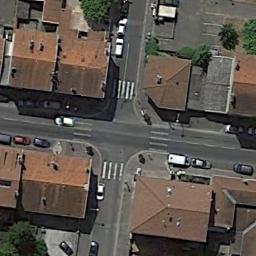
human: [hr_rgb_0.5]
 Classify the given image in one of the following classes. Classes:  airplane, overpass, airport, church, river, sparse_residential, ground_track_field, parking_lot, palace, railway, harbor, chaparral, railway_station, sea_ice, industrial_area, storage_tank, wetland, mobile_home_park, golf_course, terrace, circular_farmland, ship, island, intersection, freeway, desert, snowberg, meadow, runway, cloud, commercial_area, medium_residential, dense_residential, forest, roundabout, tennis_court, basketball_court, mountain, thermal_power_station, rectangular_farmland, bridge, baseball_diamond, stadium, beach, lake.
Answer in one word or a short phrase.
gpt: intersection